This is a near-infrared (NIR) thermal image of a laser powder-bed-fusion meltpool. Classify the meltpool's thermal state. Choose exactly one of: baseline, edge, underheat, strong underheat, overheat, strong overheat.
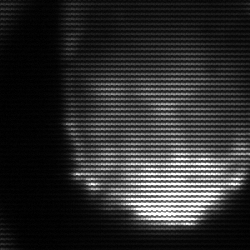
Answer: edge